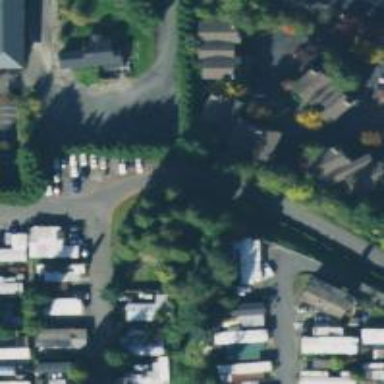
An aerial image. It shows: Living street.